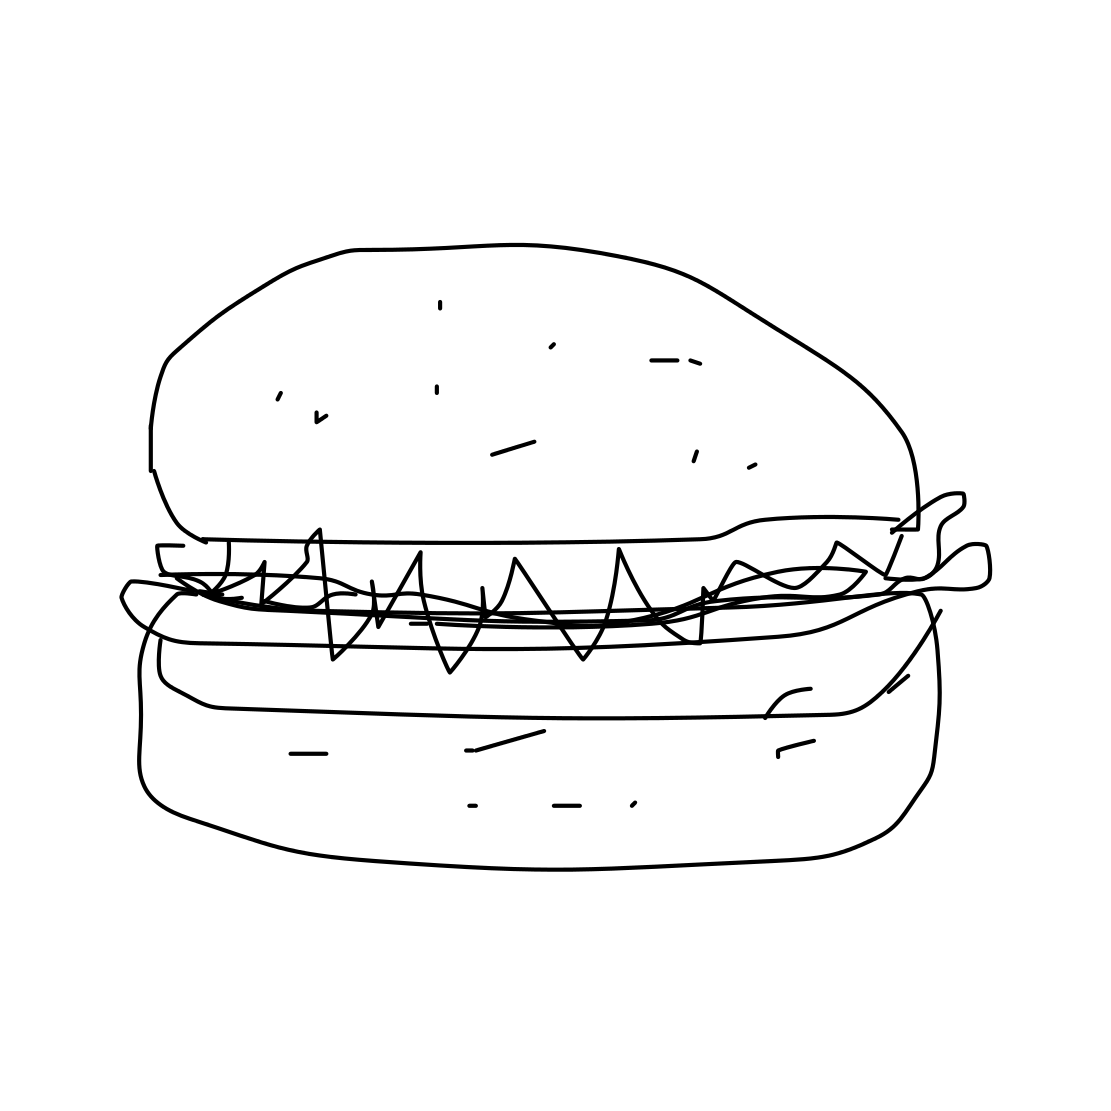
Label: hamburger